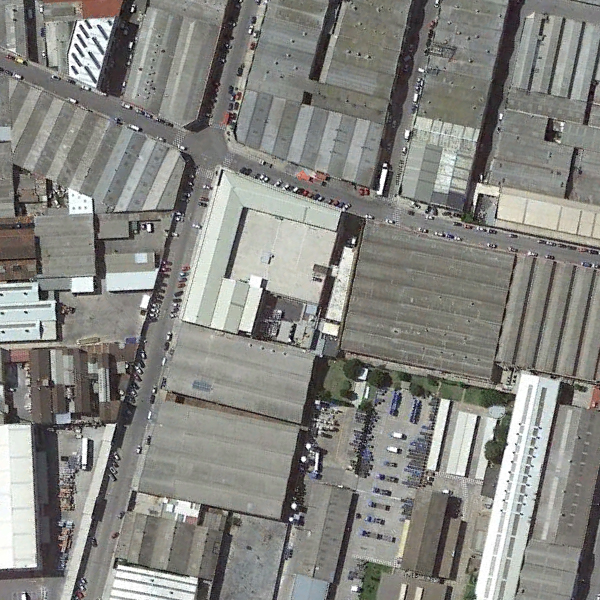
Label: Industrial